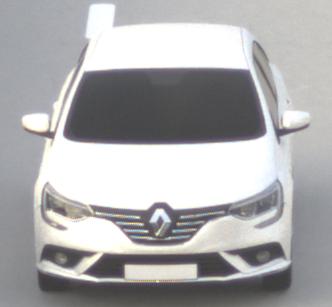
Make: Renault
Model: Mégane ENERGY TCe 100
Detailed model: Mégane (IV)
Model produced from: 2016/03
Model produced until: 2018/08
Doors: 5
Color: white
Road condition: dry road
Daytime: sunrise or sunset
Contrast: low contrast